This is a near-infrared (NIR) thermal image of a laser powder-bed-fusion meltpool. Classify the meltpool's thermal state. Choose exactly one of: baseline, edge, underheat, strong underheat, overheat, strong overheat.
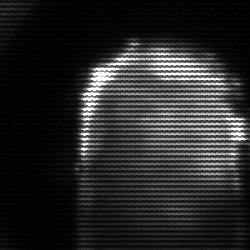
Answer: baseline